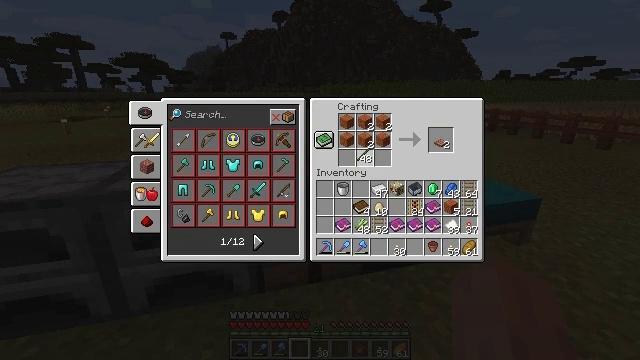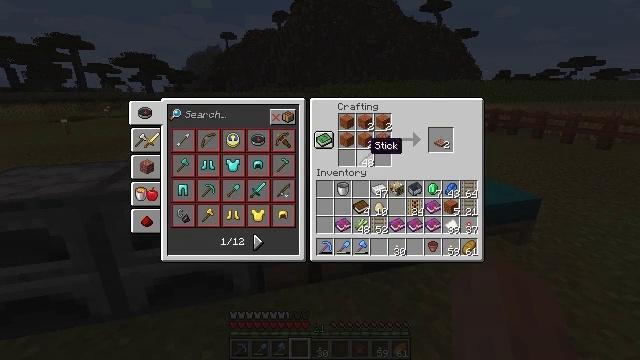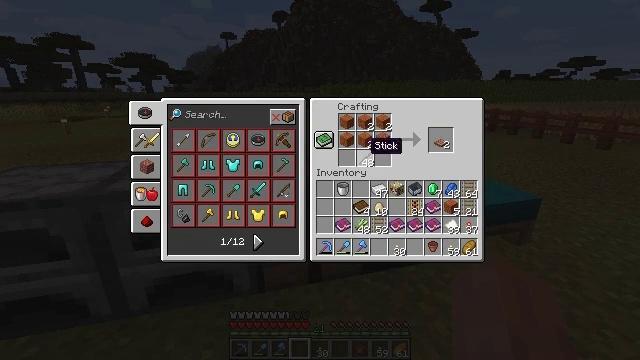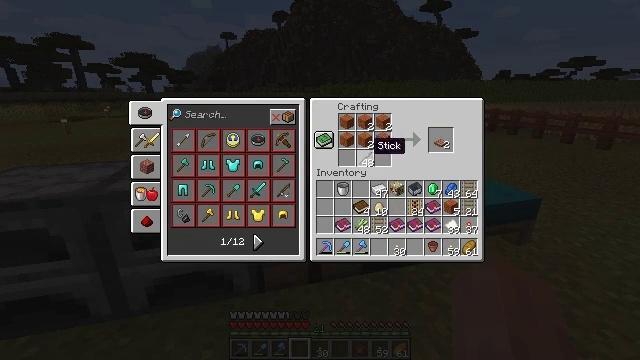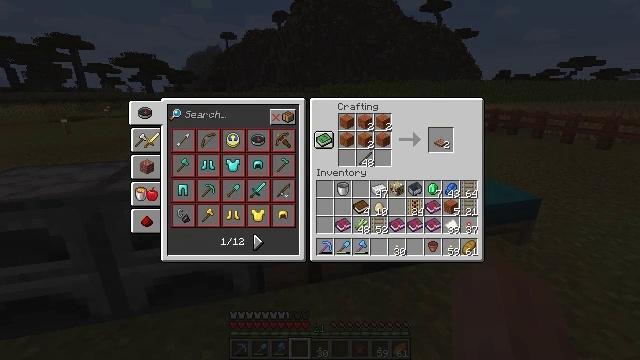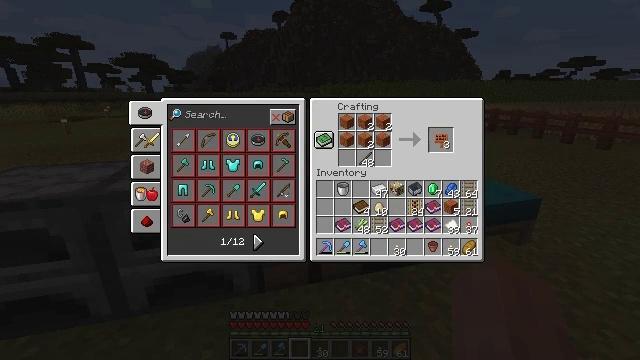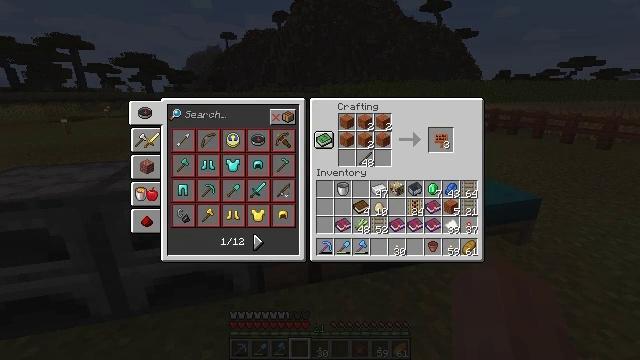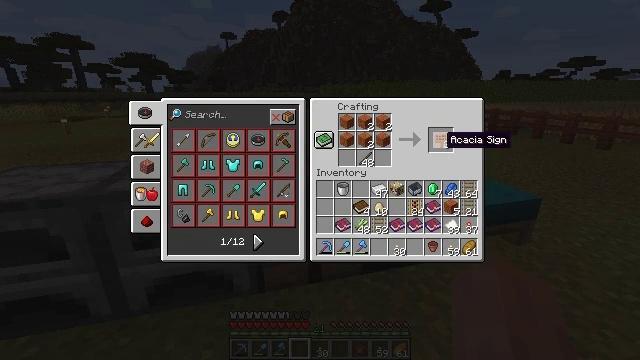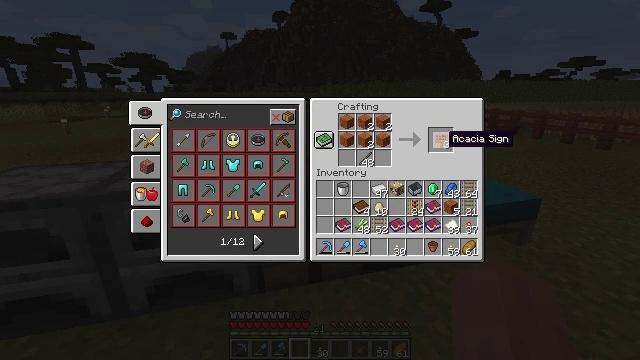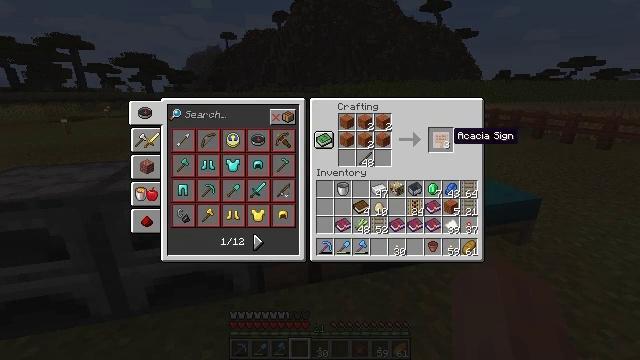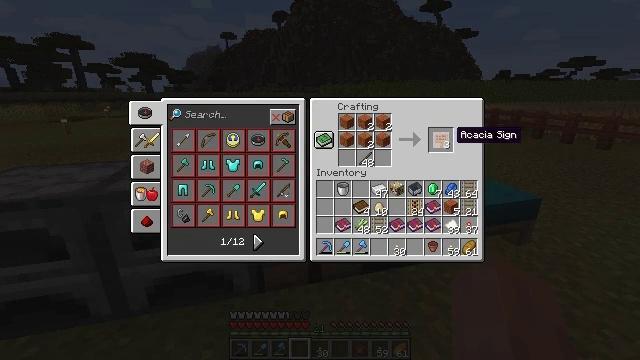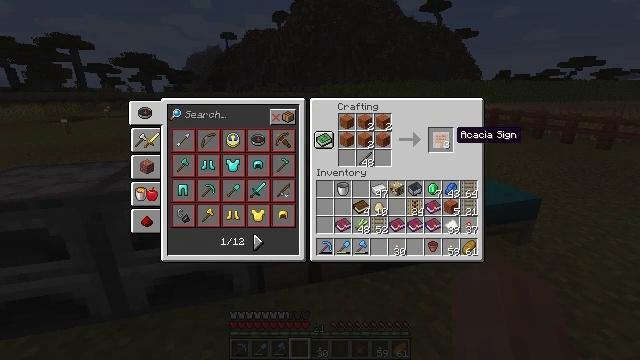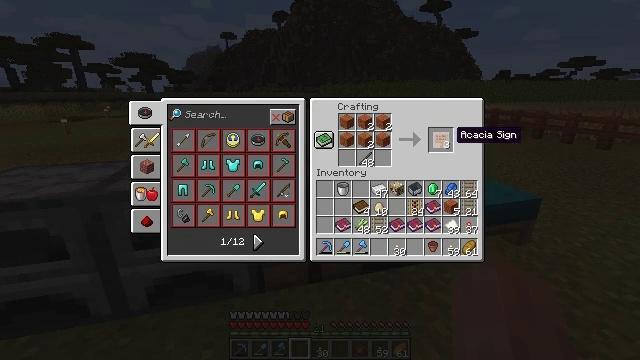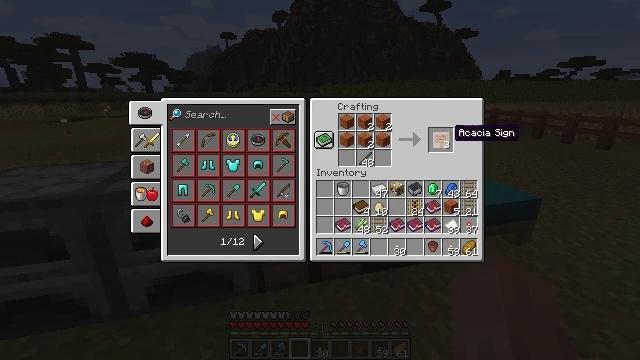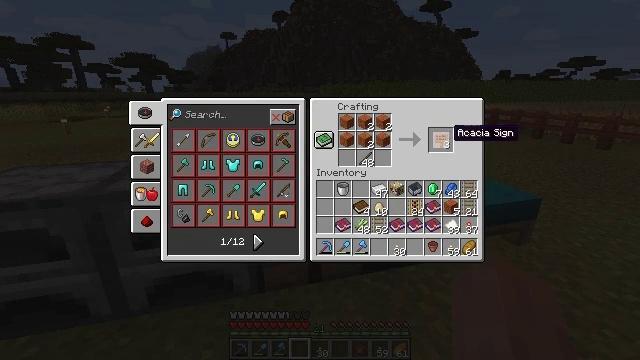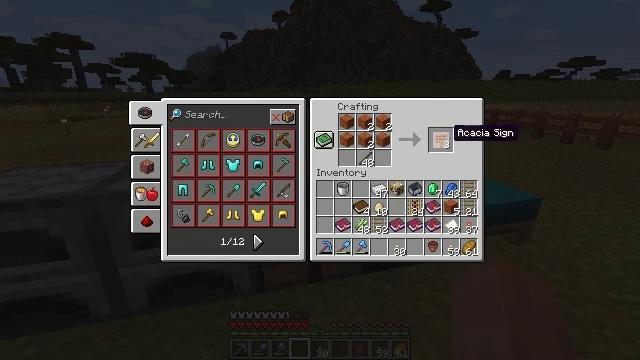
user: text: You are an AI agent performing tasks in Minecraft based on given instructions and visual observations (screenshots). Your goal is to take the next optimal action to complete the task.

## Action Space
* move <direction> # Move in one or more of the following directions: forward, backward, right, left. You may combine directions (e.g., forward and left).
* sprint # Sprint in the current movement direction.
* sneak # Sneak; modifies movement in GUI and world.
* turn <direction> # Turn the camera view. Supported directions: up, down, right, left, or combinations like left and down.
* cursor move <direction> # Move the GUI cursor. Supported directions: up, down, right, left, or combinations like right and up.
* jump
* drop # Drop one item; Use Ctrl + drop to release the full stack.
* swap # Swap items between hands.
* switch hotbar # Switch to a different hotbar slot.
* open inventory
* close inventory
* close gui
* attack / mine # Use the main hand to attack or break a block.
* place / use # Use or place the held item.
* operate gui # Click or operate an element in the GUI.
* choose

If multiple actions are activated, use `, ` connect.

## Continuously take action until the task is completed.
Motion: motion action
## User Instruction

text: Craft an acacia sign.
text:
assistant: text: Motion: no_op
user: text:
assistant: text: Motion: no_op
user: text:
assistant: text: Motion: no_op
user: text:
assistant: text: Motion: cursor move right
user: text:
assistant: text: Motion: cursor move right
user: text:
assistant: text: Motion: cursor move right
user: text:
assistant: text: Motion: no_op
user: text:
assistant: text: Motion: no_op
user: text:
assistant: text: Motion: no_op
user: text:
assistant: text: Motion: no_op
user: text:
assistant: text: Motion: no_op
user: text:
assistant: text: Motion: no_op
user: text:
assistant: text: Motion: no_op
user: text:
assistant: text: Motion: no_op
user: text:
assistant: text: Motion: no_op
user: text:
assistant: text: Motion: operate gui
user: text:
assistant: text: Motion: operate gui
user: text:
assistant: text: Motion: operate gui
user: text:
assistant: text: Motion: no_op
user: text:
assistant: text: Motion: cursor move left and down
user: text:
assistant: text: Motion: no_op